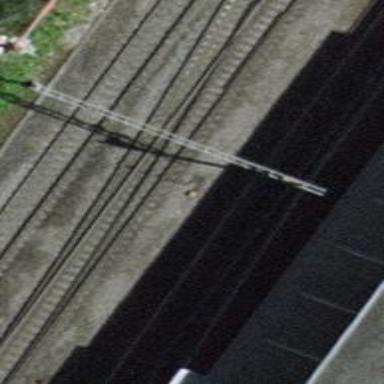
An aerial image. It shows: Railway track with contact lines for electrification.